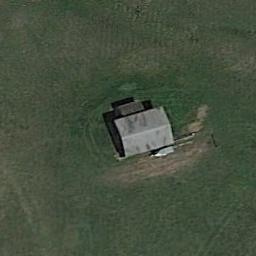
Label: sparse_residential